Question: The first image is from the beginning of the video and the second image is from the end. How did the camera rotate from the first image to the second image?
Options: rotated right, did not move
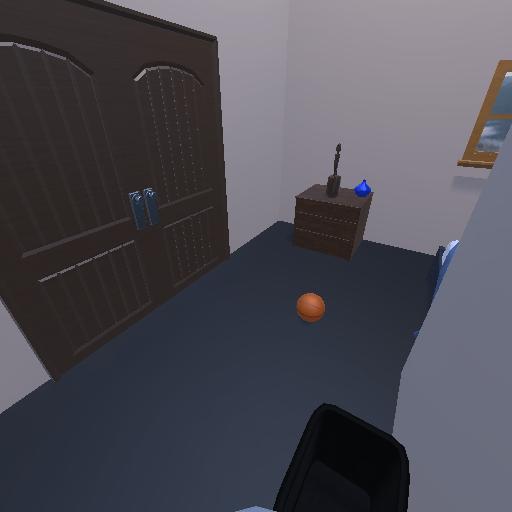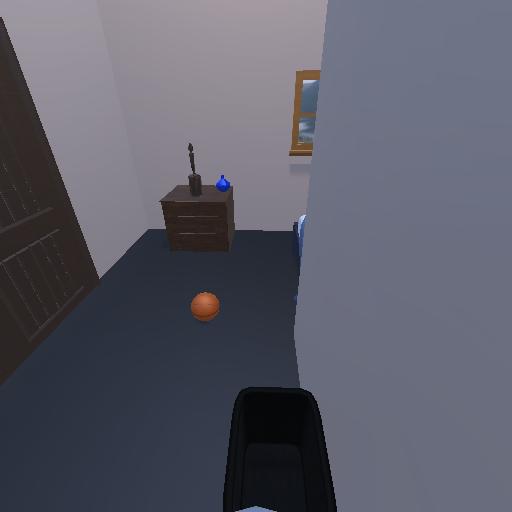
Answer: rotated right